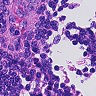
Metastatic tissue present: no